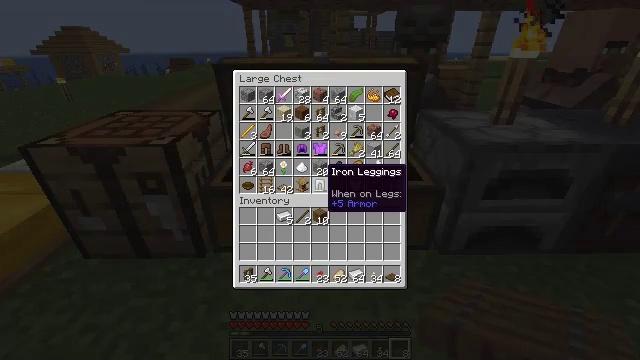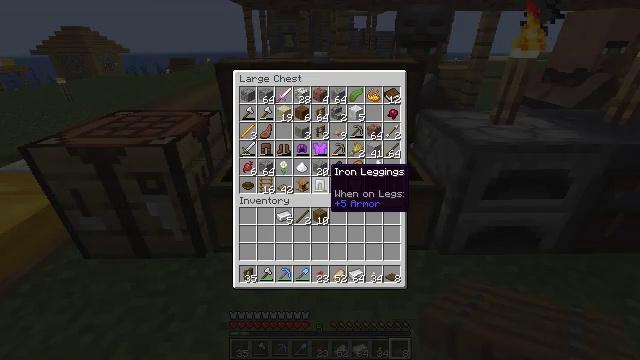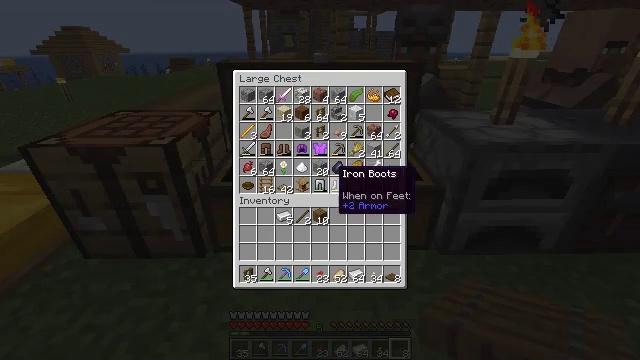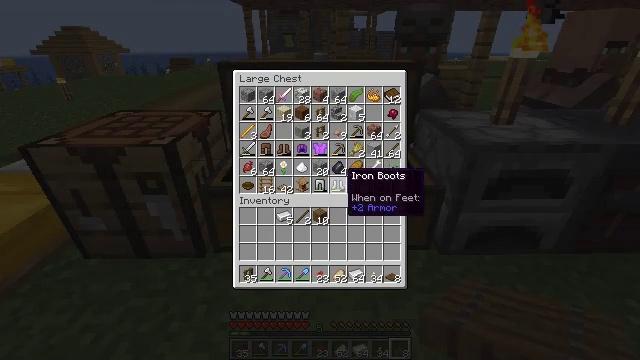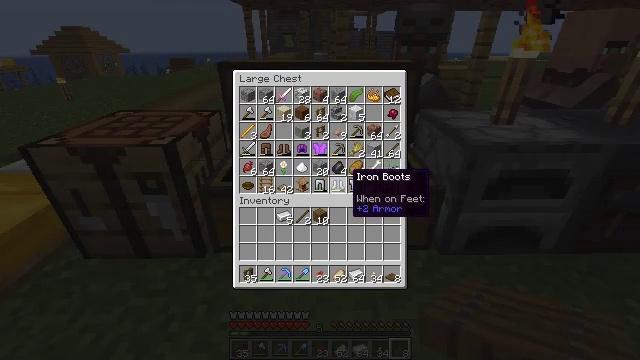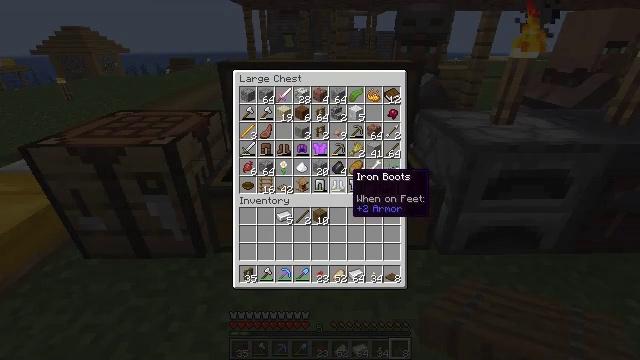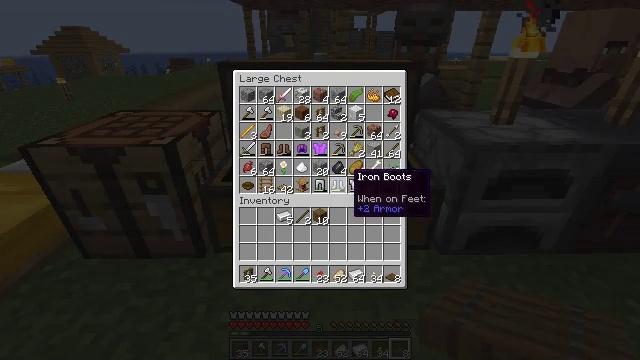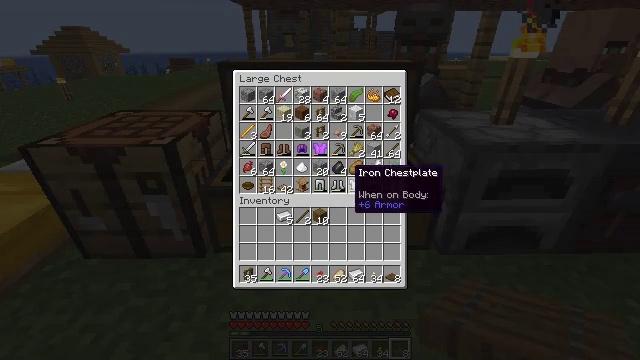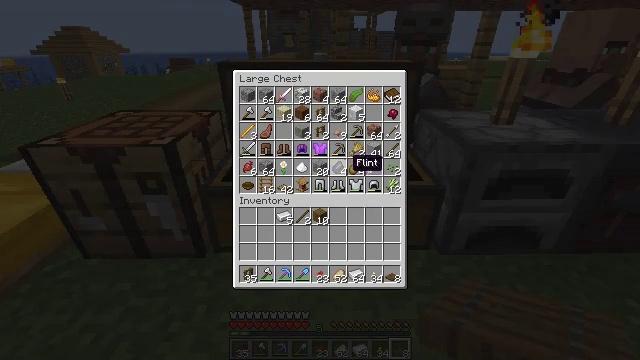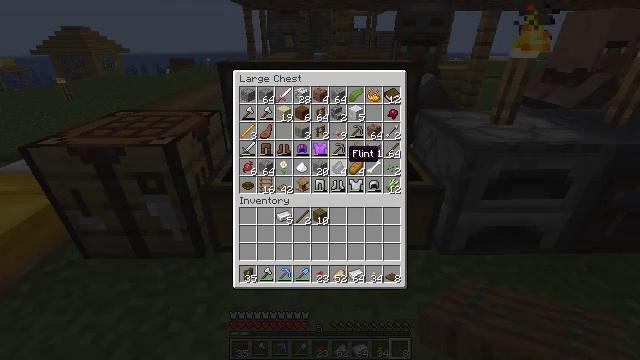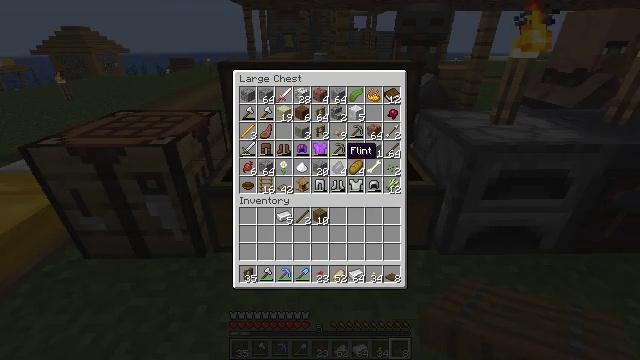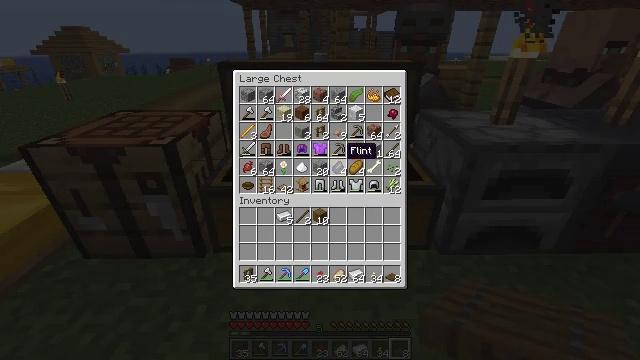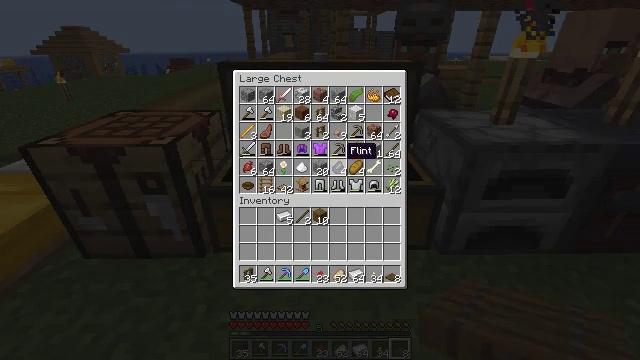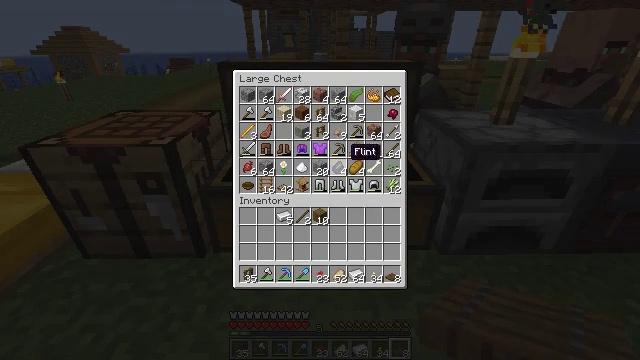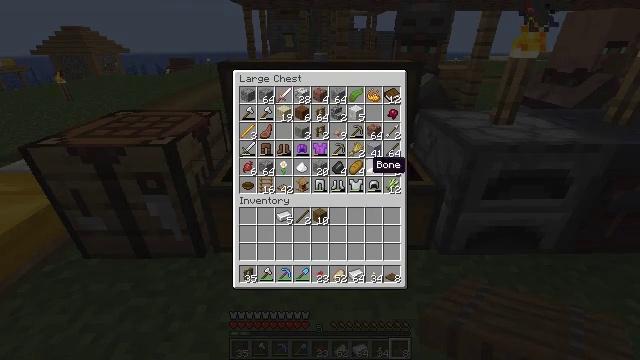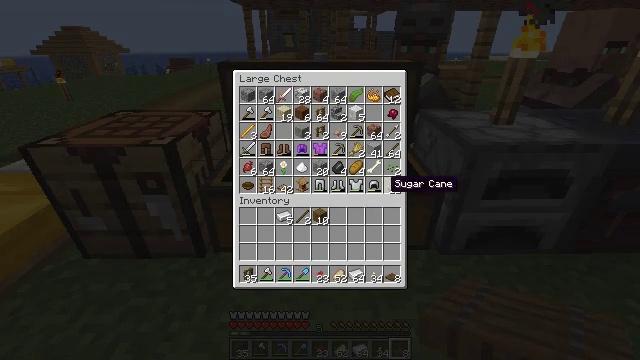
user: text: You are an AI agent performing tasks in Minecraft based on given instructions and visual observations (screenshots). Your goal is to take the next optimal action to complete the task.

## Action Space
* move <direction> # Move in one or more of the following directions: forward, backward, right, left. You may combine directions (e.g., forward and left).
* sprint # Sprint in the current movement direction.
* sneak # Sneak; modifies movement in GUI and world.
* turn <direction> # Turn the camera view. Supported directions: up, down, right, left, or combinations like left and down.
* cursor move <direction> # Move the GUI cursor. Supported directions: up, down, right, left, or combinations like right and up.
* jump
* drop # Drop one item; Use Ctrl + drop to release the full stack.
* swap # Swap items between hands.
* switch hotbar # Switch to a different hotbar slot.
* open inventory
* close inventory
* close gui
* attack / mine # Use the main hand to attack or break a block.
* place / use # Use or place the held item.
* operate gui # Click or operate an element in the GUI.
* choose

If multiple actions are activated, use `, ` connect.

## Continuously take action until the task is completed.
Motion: motion action
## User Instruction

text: Assemble sticks and spruce planks to get a spruce fence gate.
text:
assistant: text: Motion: no_op
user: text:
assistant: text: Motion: cursor move right
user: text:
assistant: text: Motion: cursor move right
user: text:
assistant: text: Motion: no_op
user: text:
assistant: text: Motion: no_op
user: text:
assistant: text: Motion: no_op
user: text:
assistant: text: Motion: no_op
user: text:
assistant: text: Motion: cursor move up
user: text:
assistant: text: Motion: cursor move up
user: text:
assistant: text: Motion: no_op
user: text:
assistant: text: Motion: sneak
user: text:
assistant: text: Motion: sneak
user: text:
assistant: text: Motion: sneak
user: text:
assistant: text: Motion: sneak, cursor move right and down
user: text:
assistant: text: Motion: sneak, cursor move right and down
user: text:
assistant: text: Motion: sneak
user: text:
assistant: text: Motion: sneak
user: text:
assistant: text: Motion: sneak
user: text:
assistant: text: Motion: sneak
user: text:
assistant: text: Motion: sneak, cursor move left and down
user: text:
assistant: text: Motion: sneak
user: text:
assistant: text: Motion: sneak
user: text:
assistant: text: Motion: sneak
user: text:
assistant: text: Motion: sneak
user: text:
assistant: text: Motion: sneak
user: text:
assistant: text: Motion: sneak
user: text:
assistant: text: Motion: sneak
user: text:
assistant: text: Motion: sneak
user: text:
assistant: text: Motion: sneak
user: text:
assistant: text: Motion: sneak